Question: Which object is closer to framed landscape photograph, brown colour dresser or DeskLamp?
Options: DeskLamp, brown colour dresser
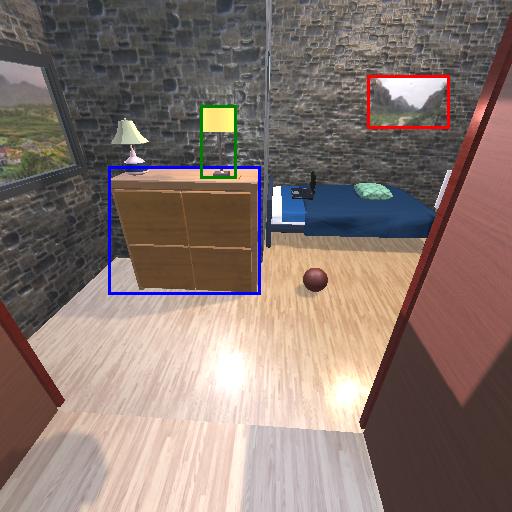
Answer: DeskLamp